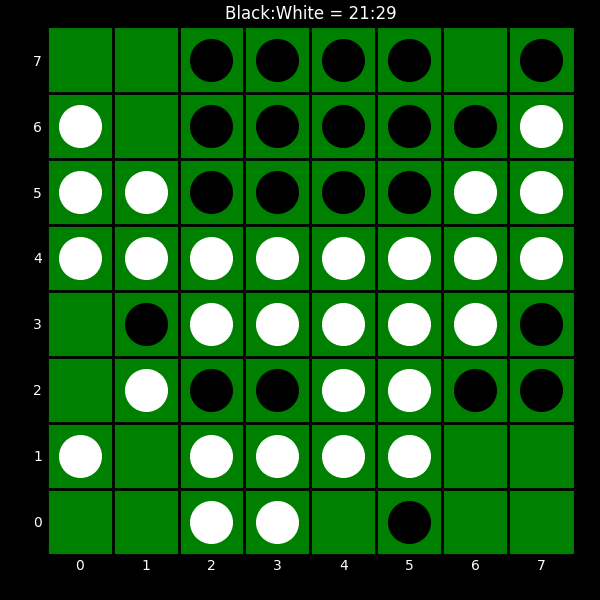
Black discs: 21
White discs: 29